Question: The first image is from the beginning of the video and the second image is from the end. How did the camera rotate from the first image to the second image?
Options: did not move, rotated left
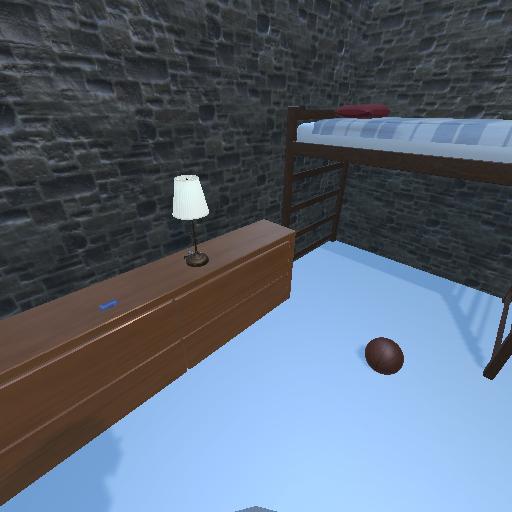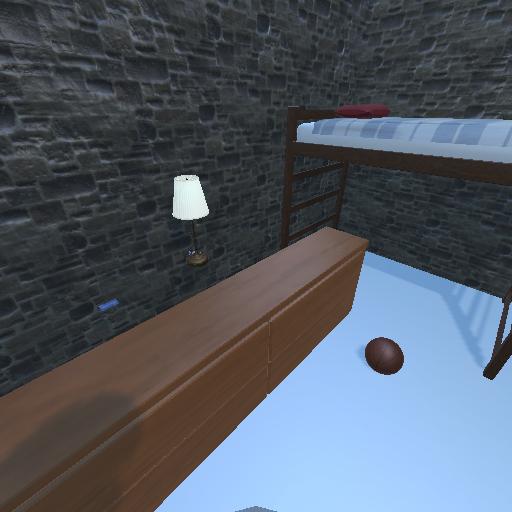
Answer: did not move